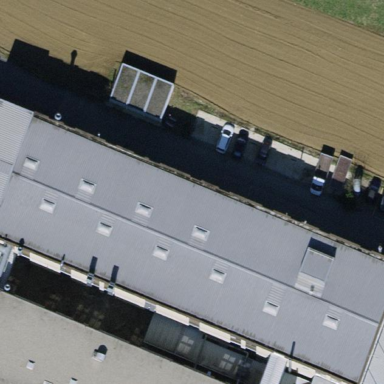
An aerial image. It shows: Industrial building.